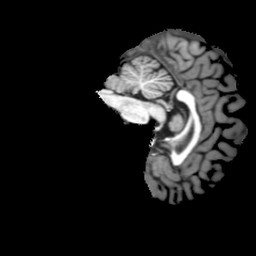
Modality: T1w
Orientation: sagittal
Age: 19
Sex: female
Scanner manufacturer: philips
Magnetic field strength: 3 T
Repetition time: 0.0082 s
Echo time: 0.0037 s